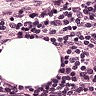
Metastatic tissue present: no